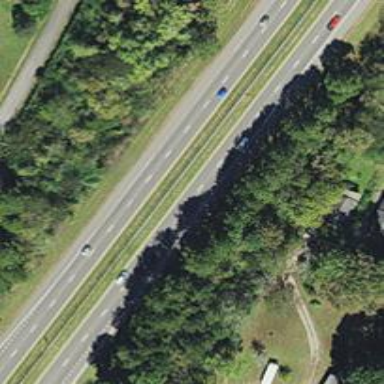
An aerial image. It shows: Trunk highway with expressway features.